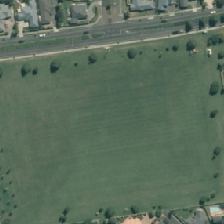
Land cover: urban_parkland